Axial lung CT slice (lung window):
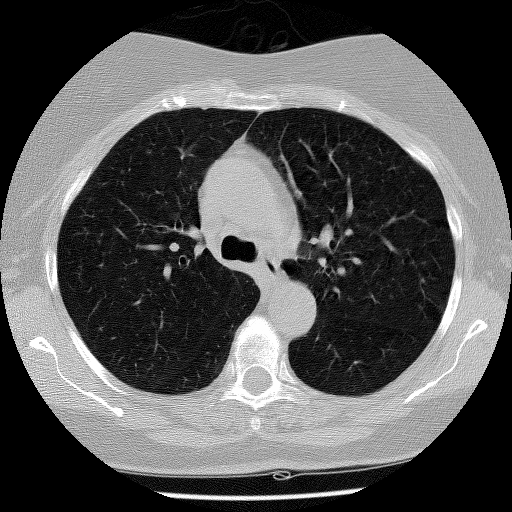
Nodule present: no